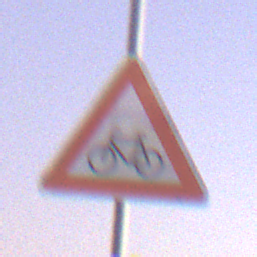
Verkehrszeichen: RadverkehrRechts
Umgebung: Outdoor, RoadRail
Tageszeit: Dawn
Wetter: Clear
Licht: Natural
Jahreszeit: NotSpecified
Kontrast: LowContrast